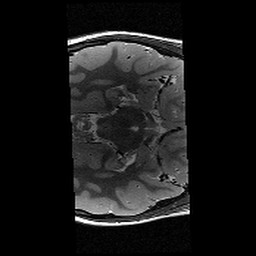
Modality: T2w
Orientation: axial
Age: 10
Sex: male
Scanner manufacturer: siemens
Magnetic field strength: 3 T
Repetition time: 9.23 s
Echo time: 0.067 s